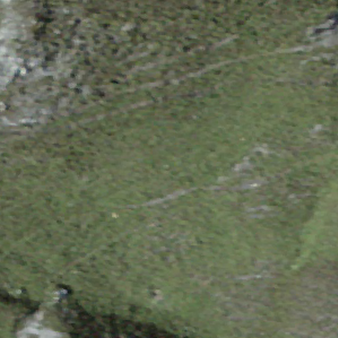
Label: other